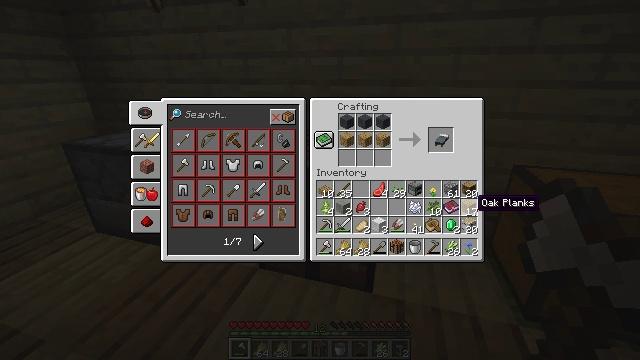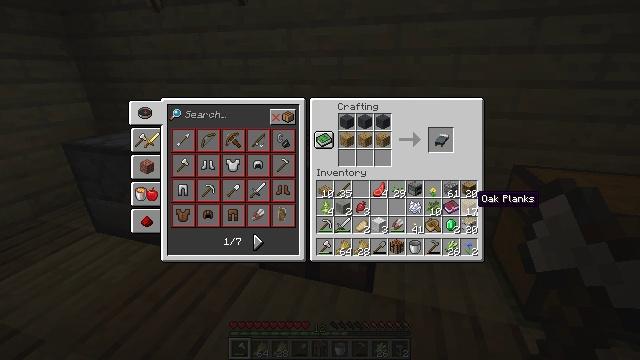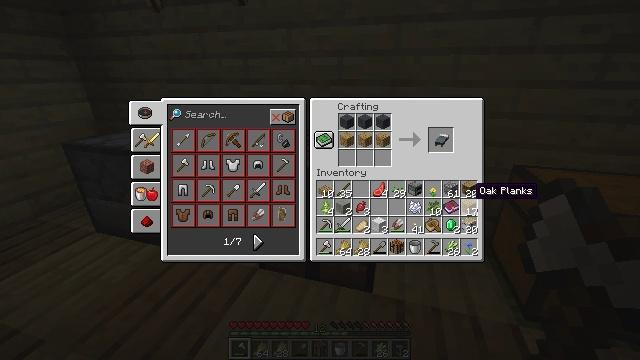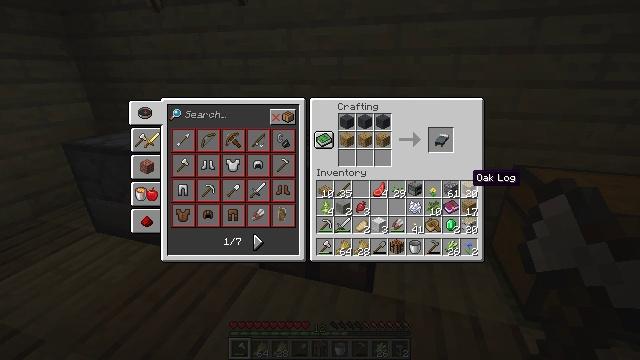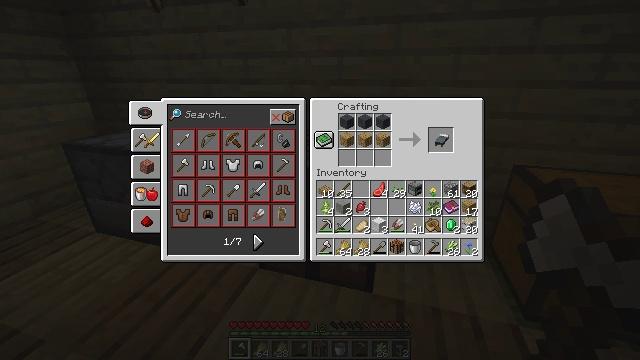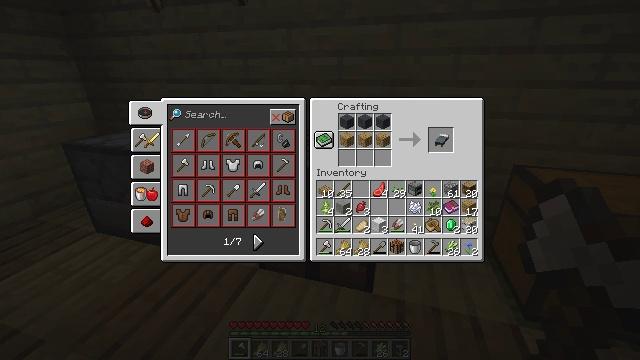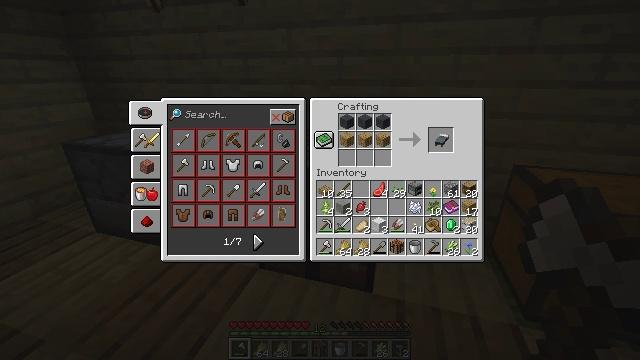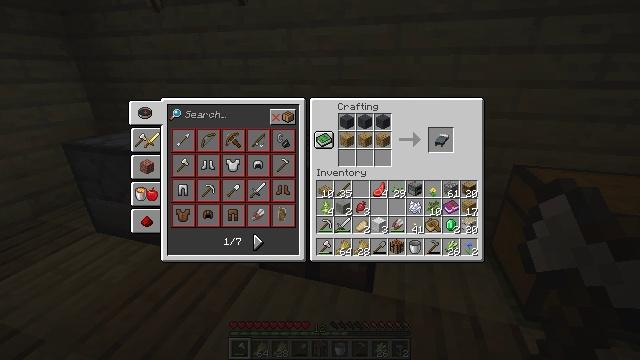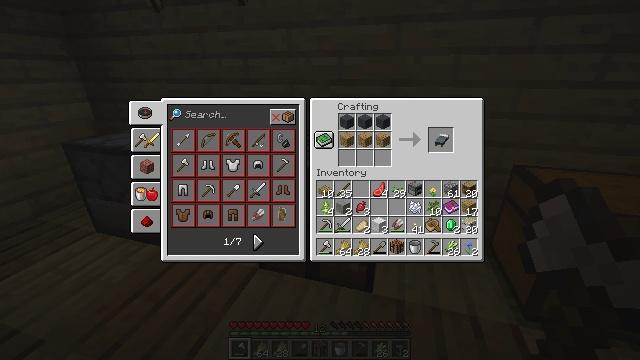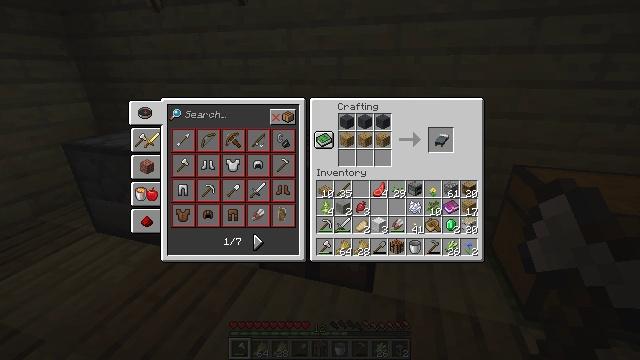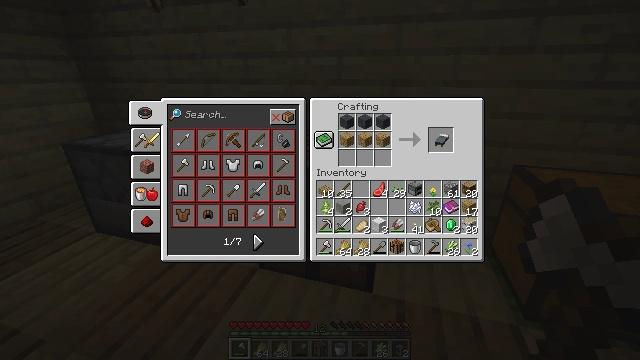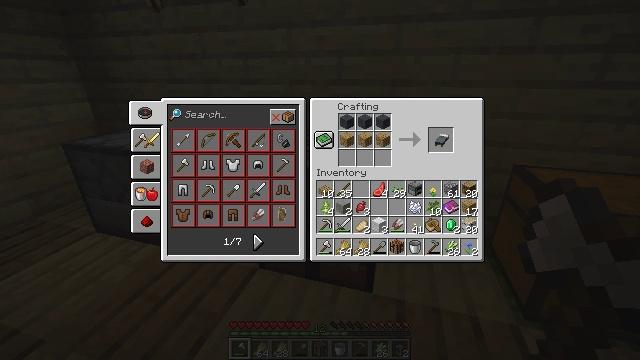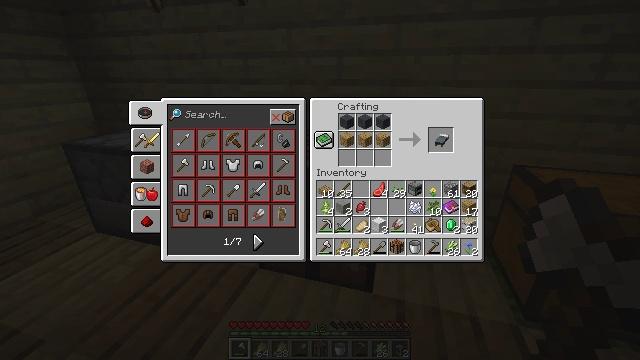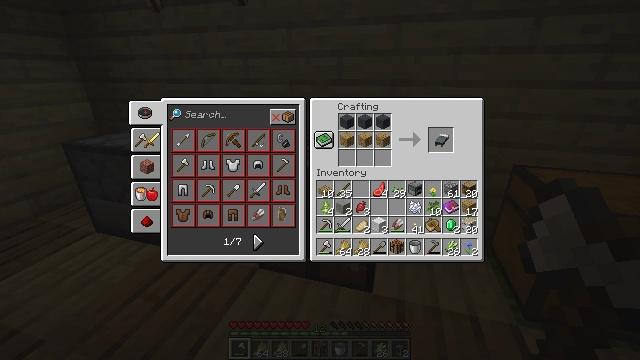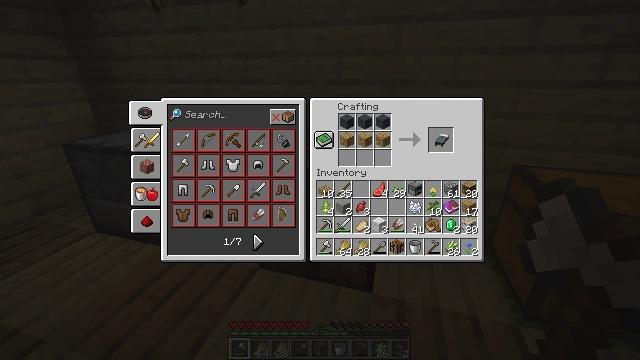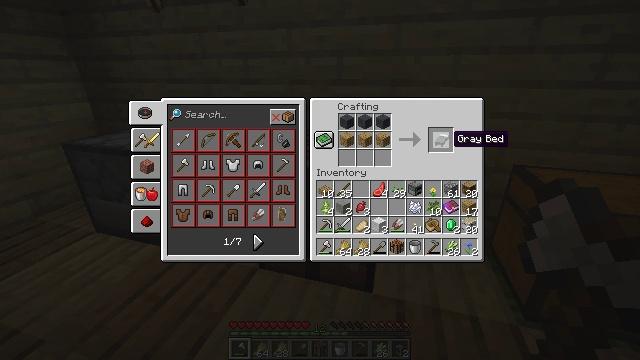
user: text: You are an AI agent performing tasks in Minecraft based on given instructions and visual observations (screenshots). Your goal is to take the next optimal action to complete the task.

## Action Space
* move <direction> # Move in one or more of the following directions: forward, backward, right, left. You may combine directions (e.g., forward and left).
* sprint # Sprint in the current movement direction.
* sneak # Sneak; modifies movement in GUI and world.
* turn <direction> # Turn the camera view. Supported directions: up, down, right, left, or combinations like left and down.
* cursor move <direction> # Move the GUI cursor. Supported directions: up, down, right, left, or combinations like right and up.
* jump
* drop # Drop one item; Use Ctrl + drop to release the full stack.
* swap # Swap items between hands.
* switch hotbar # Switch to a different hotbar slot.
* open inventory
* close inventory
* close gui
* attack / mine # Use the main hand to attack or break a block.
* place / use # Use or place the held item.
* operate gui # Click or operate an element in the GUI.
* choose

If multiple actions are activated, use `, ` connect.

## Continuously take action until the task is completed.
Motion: motion action
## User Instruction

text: Use the crafting table to create a gray bed.
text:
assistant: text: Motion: no_op
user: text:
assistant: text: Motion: cursor move up
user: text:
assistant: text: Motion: cursor move up
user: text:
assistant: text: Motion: cursor move up
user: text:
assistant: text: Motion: no_op
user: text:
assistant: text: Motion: no_op
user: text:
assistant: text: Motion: no_op
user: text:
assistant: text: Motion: no_op
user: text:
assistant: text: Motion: no_op
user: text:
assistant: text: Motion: no_op
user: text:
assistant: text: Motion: no_op
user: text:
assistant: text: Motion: no_op
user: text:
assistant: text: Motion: no_op
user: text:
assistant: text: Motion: no_op
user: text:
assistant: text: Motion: no_op
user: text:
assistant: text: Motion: no_op
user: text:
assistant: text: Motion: no_op
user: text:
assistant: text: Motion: no_op
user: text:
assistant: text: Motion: operate gui
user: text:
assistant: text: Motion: operate gui
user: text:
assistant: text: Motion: operate gui
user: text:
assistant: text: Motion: no_op
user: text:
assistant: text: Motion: cursor move down
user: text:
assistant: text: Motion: no_op